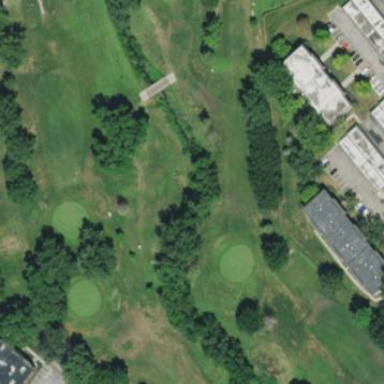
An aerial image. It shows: Grassy area designated as golf fairway.